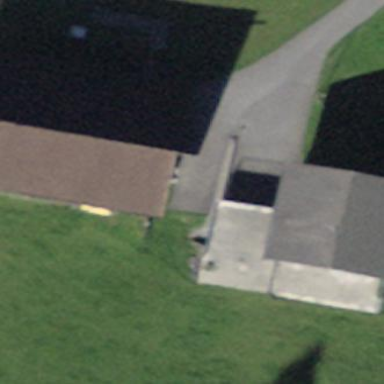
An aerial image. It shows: Farm auxiliary building.